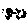
Label: moon